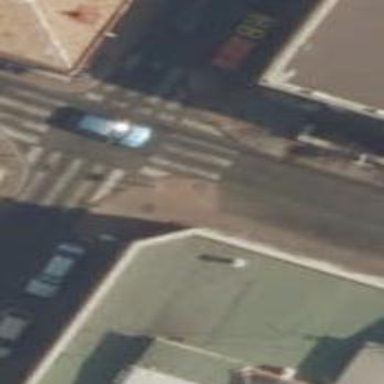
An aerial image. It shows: Uncontrolled zebra crossing on the road.